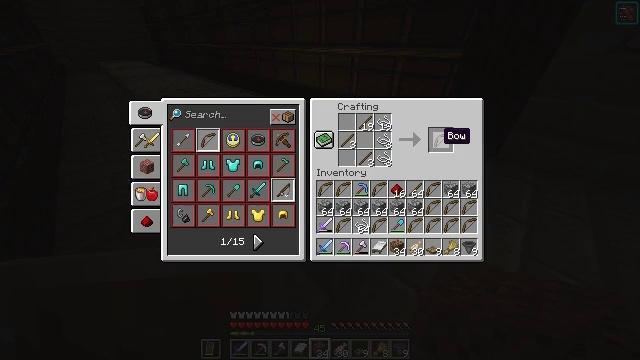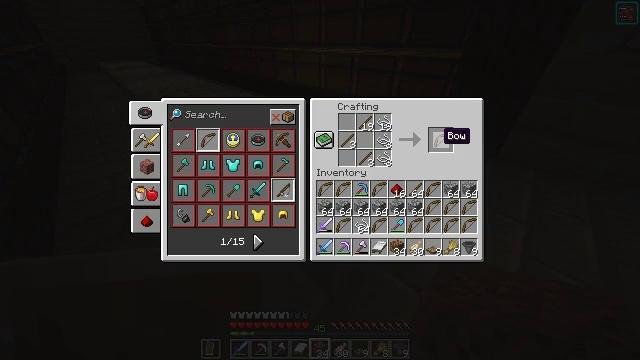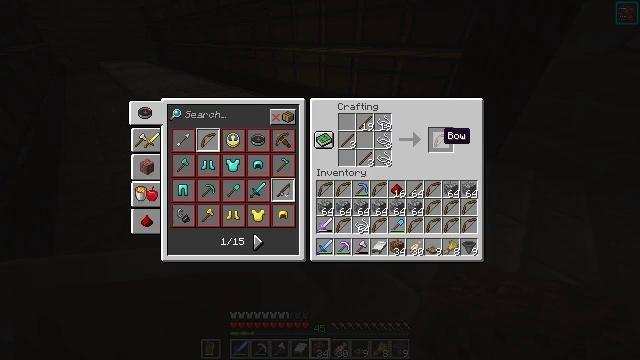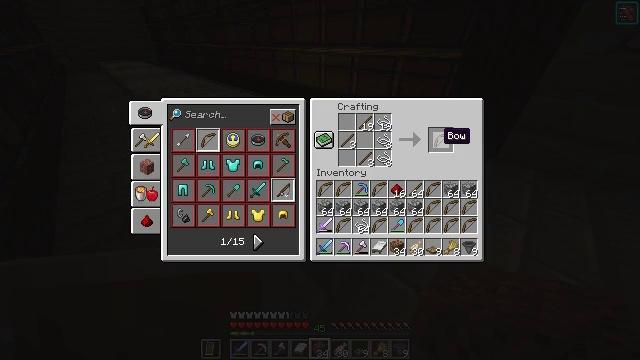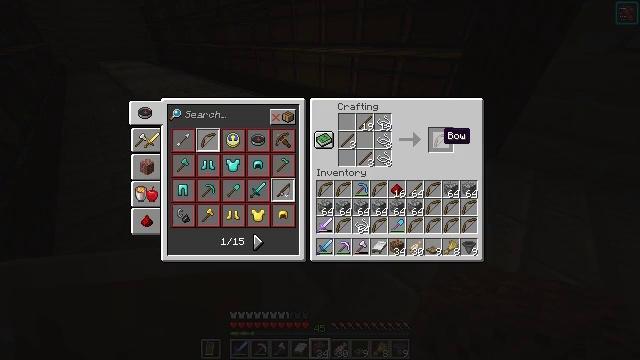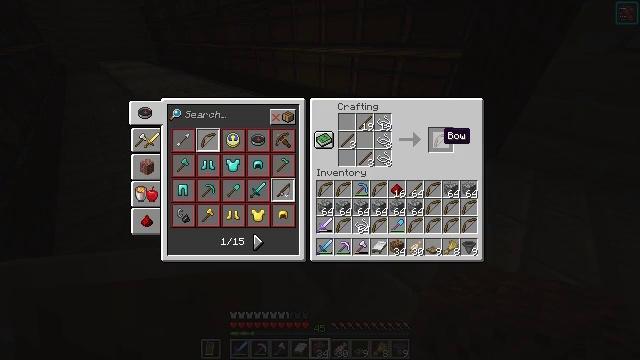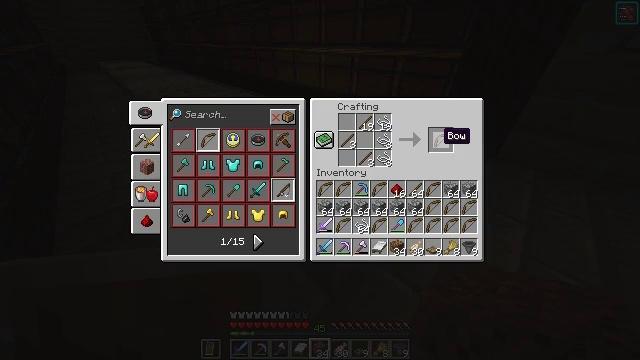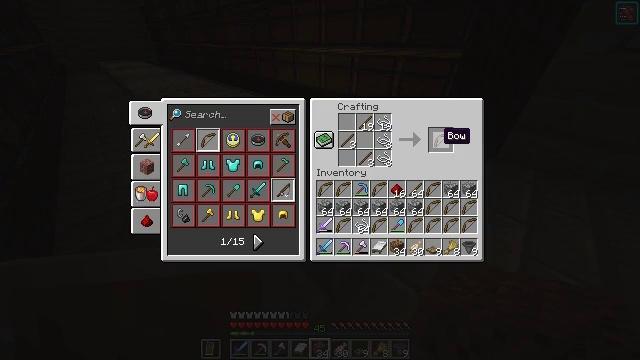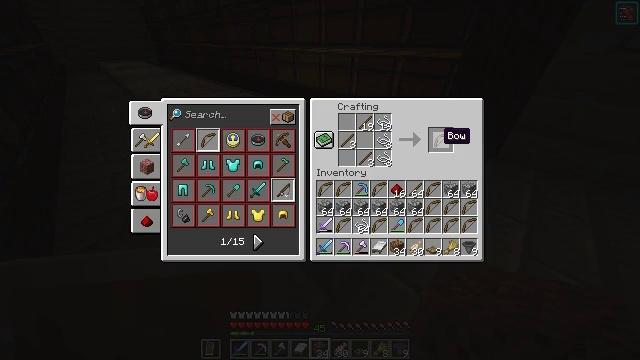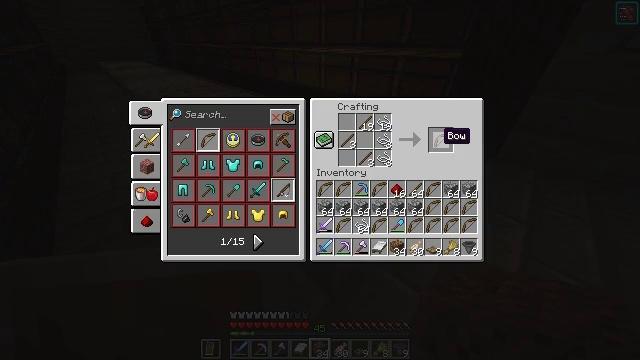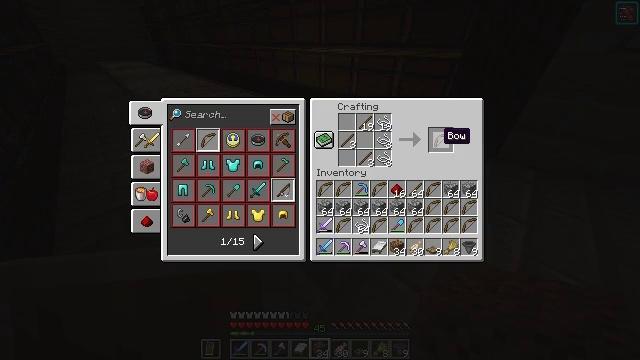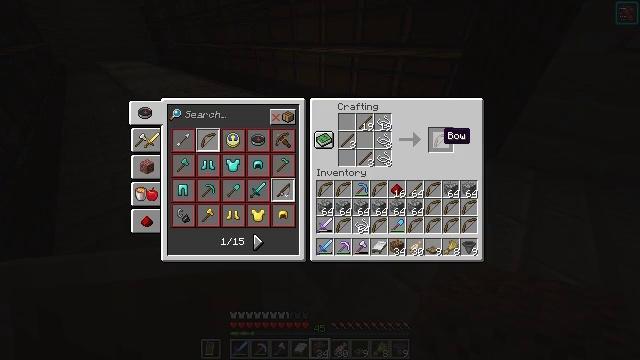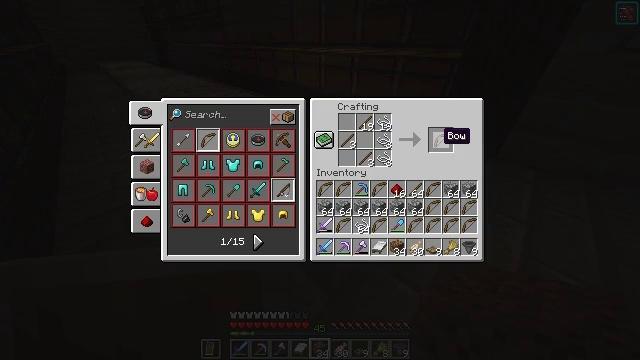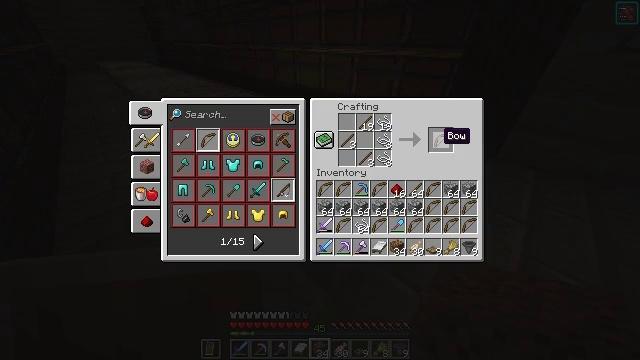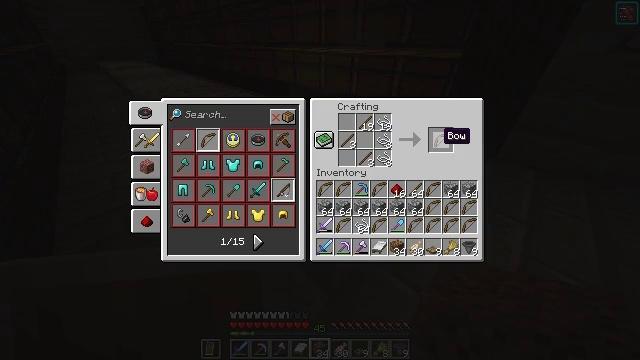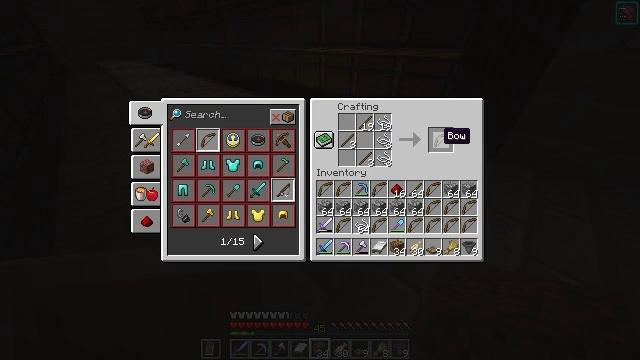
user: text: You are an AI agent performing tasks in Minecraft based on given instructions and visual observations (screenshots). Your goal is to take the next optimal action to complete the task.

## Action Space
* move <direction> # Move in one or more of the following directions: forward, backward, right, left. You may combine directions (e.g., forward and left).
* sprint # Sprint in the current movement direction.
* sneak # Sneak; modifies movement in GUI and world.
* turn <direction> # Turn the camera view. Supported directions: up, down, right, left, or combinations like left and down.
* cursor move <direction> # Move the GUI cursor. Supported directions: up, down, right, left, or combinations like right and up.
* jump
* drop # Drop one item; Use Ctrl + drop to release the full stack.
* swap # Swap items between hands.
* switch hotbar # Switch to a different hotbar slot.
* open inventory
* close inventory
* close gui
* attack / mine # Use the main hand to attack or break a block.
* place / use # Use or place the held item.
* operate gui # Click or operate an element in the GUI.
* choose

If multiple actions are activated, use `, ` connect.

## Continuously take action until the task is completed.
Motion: motion action
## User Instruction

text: Open a crafting table and craft a dispenser.
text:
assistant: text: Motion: sneak, open gui
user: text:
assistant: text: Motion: sneak
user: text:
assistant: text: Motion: sneak
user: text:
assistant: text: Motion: sneak
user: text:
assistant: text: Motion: sneak
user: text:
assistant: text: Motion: sneak
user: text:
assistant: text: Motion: sneak
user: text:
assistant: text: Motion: sneak
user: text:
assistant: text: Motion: sneak
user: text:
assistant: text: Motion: no_op
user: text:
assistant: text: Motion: no_op
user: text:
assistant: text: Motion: no_op
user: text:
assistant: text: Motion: no_op
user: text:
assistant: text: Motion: no_op
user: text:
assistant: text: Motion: no_op
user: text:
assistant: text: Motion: no_op
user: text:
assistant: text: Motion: no_op
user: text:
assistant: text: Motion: no_op
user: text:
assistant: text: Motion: no_op
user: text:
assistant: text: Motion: no_op
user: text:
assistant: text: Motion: no_op
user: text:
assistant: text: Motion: no_op
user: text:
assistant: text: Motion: no_op
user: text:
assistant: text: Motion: no_op
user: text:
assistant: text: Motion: no_op
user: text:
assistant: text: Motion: no_op
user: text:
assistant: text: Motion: no_op
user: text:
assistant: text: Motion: no_op
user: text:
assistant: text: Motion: no_op
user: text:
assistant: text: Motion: no_op